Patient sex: M
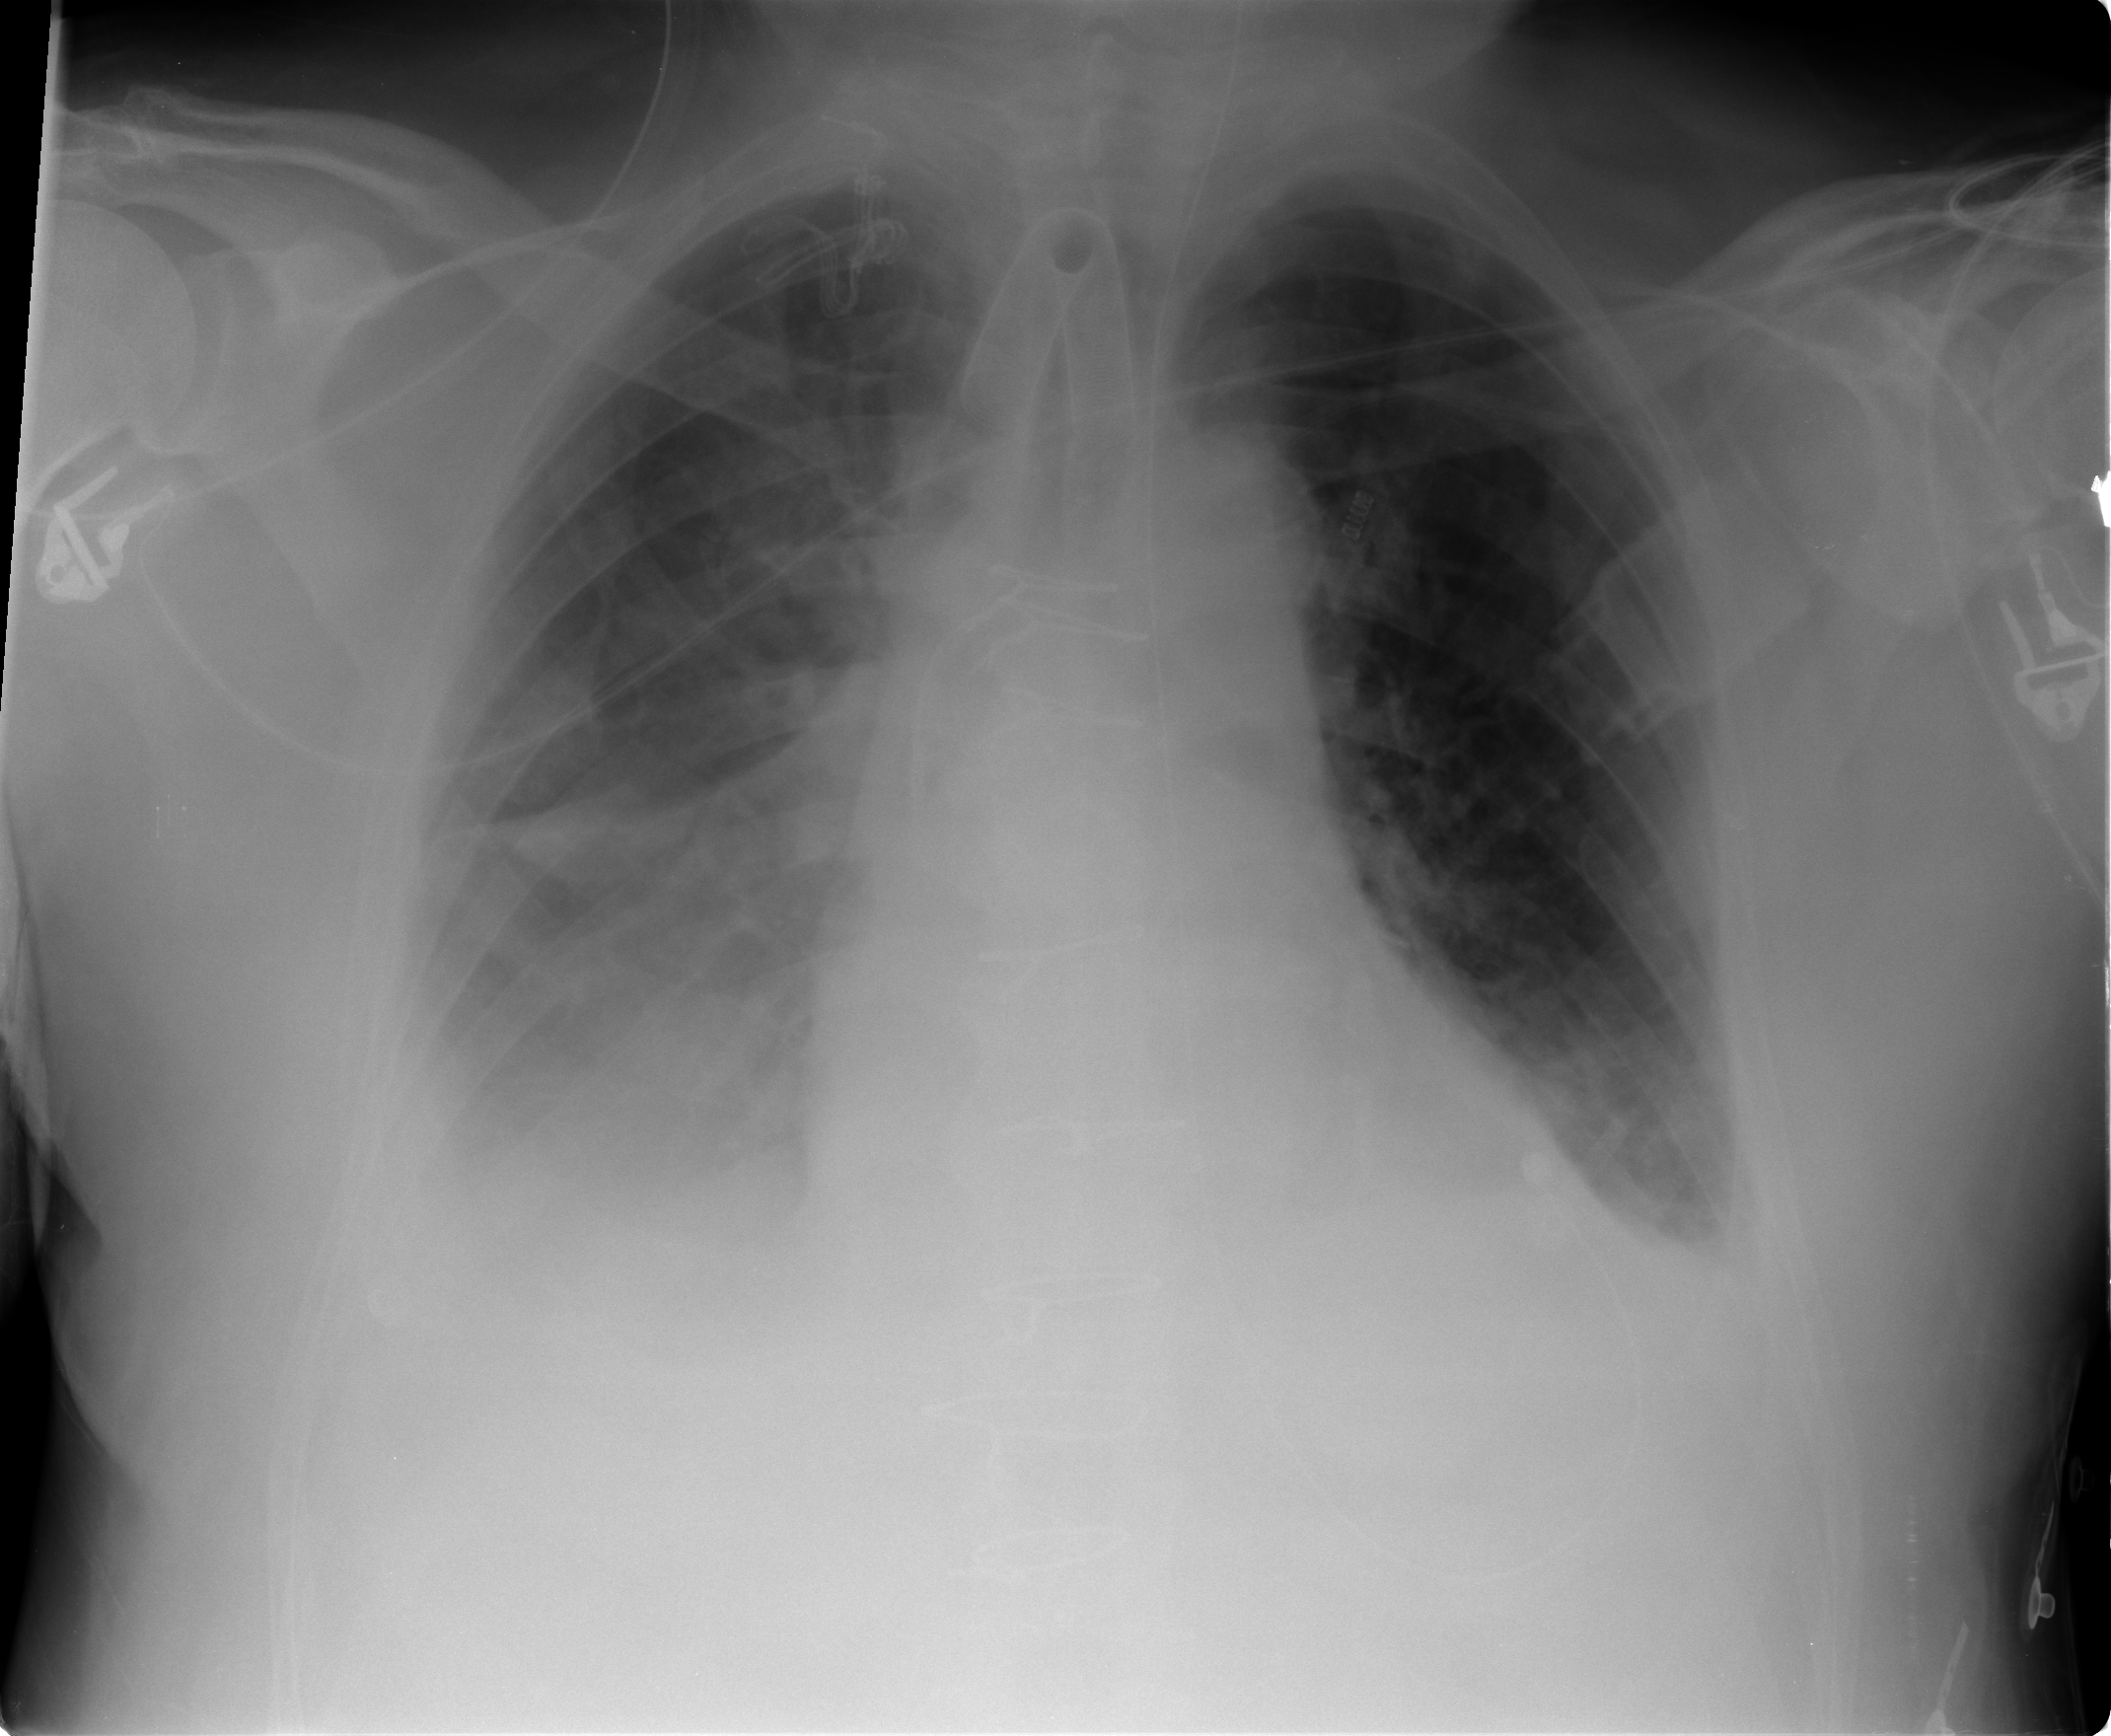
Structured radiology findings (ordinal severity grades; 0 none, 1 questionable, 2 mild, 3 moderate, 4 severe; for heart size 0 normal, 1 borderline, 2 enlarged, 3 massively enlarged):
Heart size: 0
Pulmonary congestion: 2
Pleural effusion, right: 2
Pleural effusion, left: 2
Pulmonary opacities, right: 2
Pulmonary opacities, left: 0
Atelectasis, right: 3
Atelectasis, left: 2